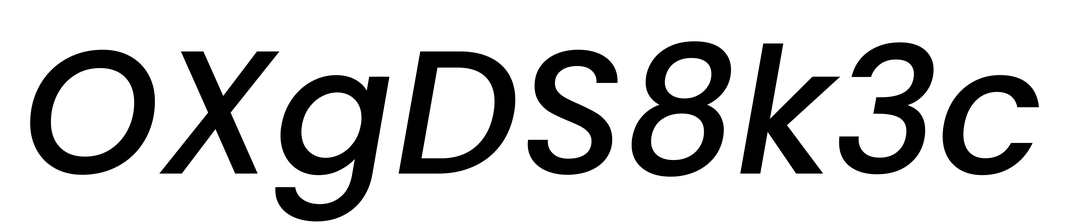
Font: Poppins-MediumItalic